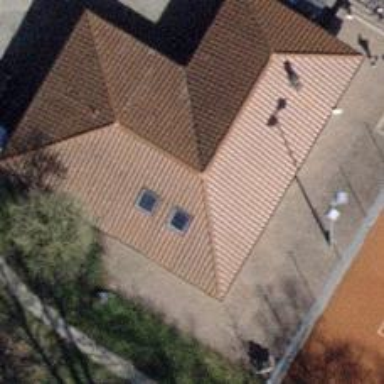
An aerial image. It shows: Tennis court.